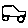
Label: car